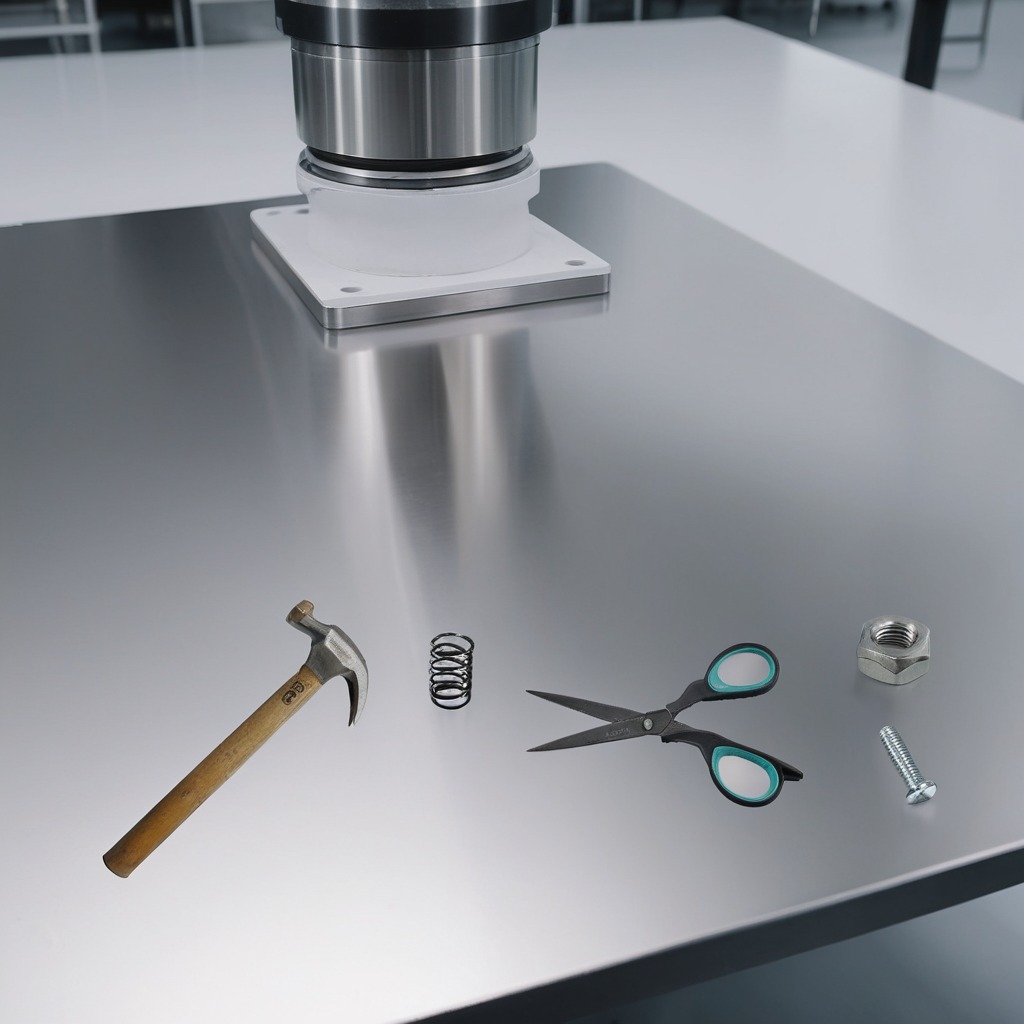
A metal machine screw, a hammer, a coiled metal spring, a metal nut, and a pair of scissors are lying on a stainless steel table in a high-end prototyping lab.